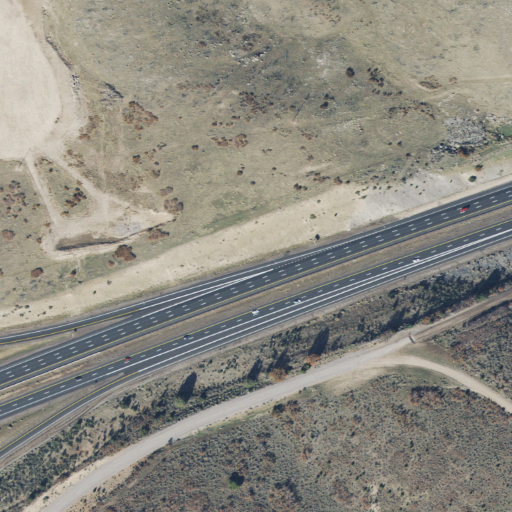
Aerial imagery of gap in Utah named Scipio Pass containing shrub, medium intensity development, open development, evergreen forest, low intensity development, high intensity development, and grassland